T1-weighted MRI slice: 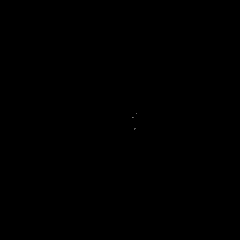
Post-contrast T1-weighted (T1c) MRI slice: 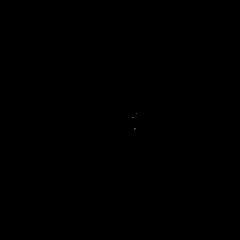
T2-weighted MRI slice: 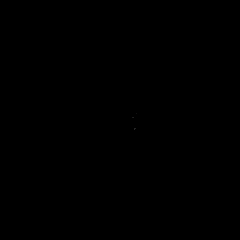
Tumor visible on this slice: no